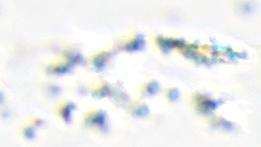
Label: Phaeocystis